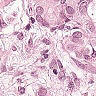
Metastatic tissue present: yes